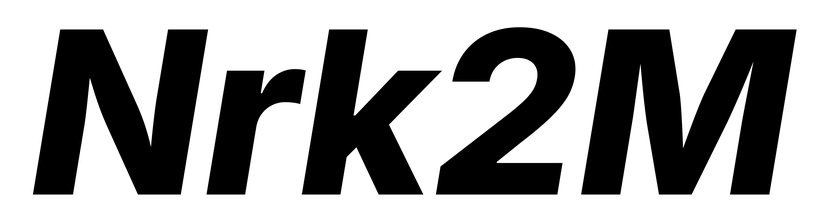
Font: Inter-Italic_ExtraBold_Italic